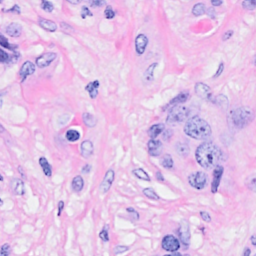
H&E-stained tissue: Breast